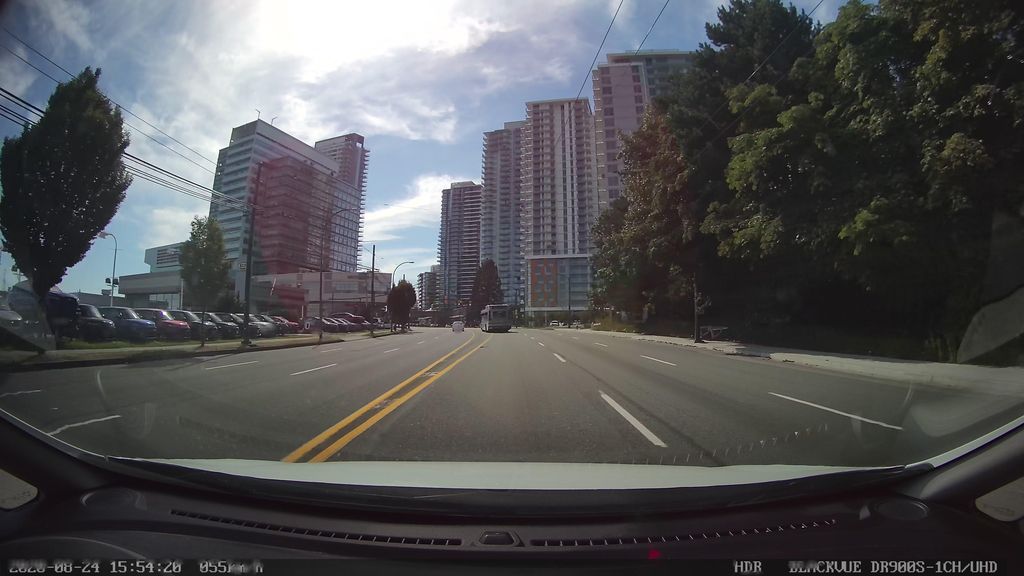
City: vancouver